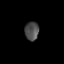
Tissue: skin
Cell type: Epithelial cells
Senescence score: 0.2604
Nuclear area (px): 258
Mean DAPI intensity: 75.984